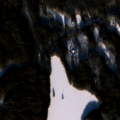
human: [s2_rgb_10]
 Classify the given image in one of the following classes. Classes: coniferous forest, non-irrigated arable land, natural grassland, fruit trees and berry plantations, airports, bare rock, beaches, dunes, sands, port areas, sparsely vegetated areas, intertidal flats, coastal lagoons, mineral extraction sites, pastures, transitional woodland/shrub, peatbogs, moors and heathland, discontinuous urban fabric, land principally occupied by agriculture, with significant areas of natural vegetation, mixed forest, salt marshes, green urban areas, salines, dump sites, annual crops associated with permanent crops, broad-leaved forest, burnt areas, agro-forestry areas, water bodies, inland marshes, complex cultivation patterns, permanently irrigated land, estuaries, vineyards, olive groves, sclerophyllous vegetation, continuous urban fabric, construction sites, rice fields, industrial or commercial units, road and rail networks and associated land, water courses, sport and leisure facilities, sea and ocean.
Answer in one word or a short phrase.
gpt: coniferous forest, water bodies